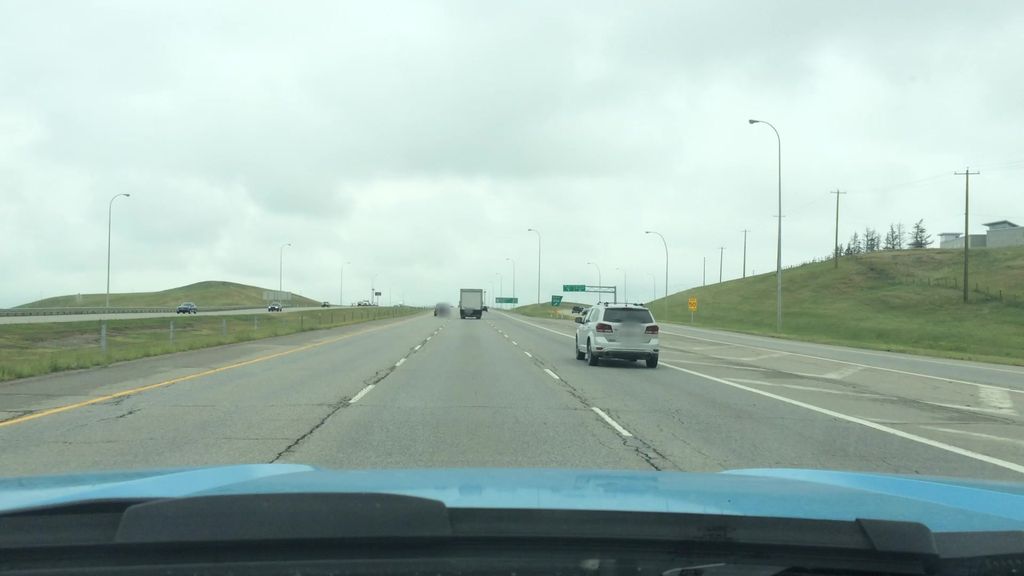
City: calgary